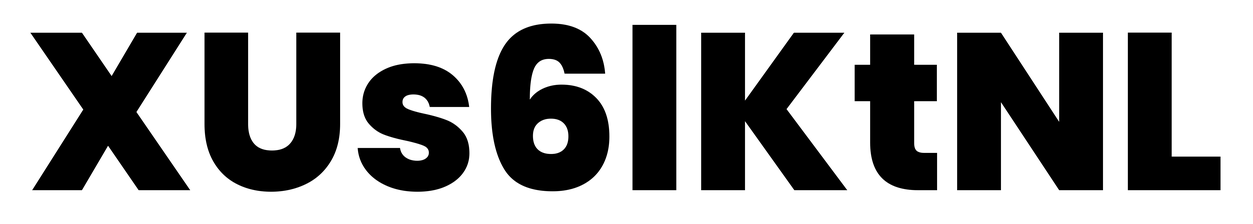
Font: Poppins-ExtraBold